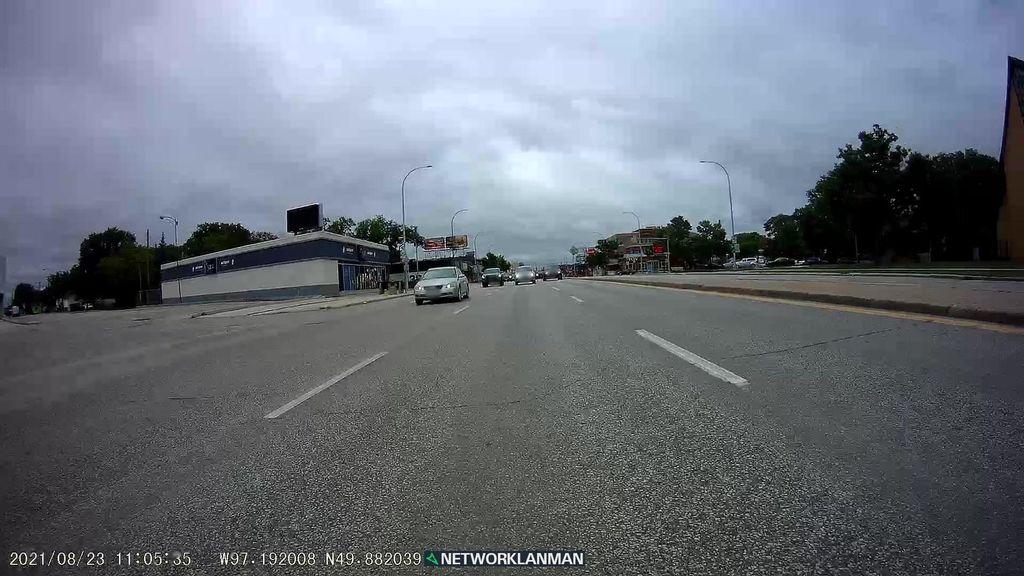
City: winnipeg